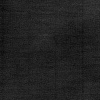
Atmospheric dust classification: dusty